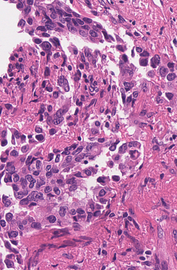
Tumor epithelial tissue: yes
Tumor-associated stroma tissue: yes
Normal tissue: no